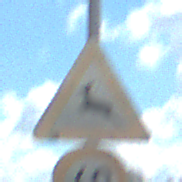
Verkehrszeichen: WildwechselRechts
Zusatzzeichen unten: Geschwindigkeit60
Umgebung: Outdoor, Nature
Tageszeit: Midday
Wetter: PartlyCloudy
Licht: Natural
Jahreszeit: Autumn
Kontrast: HighContrast